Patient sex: F
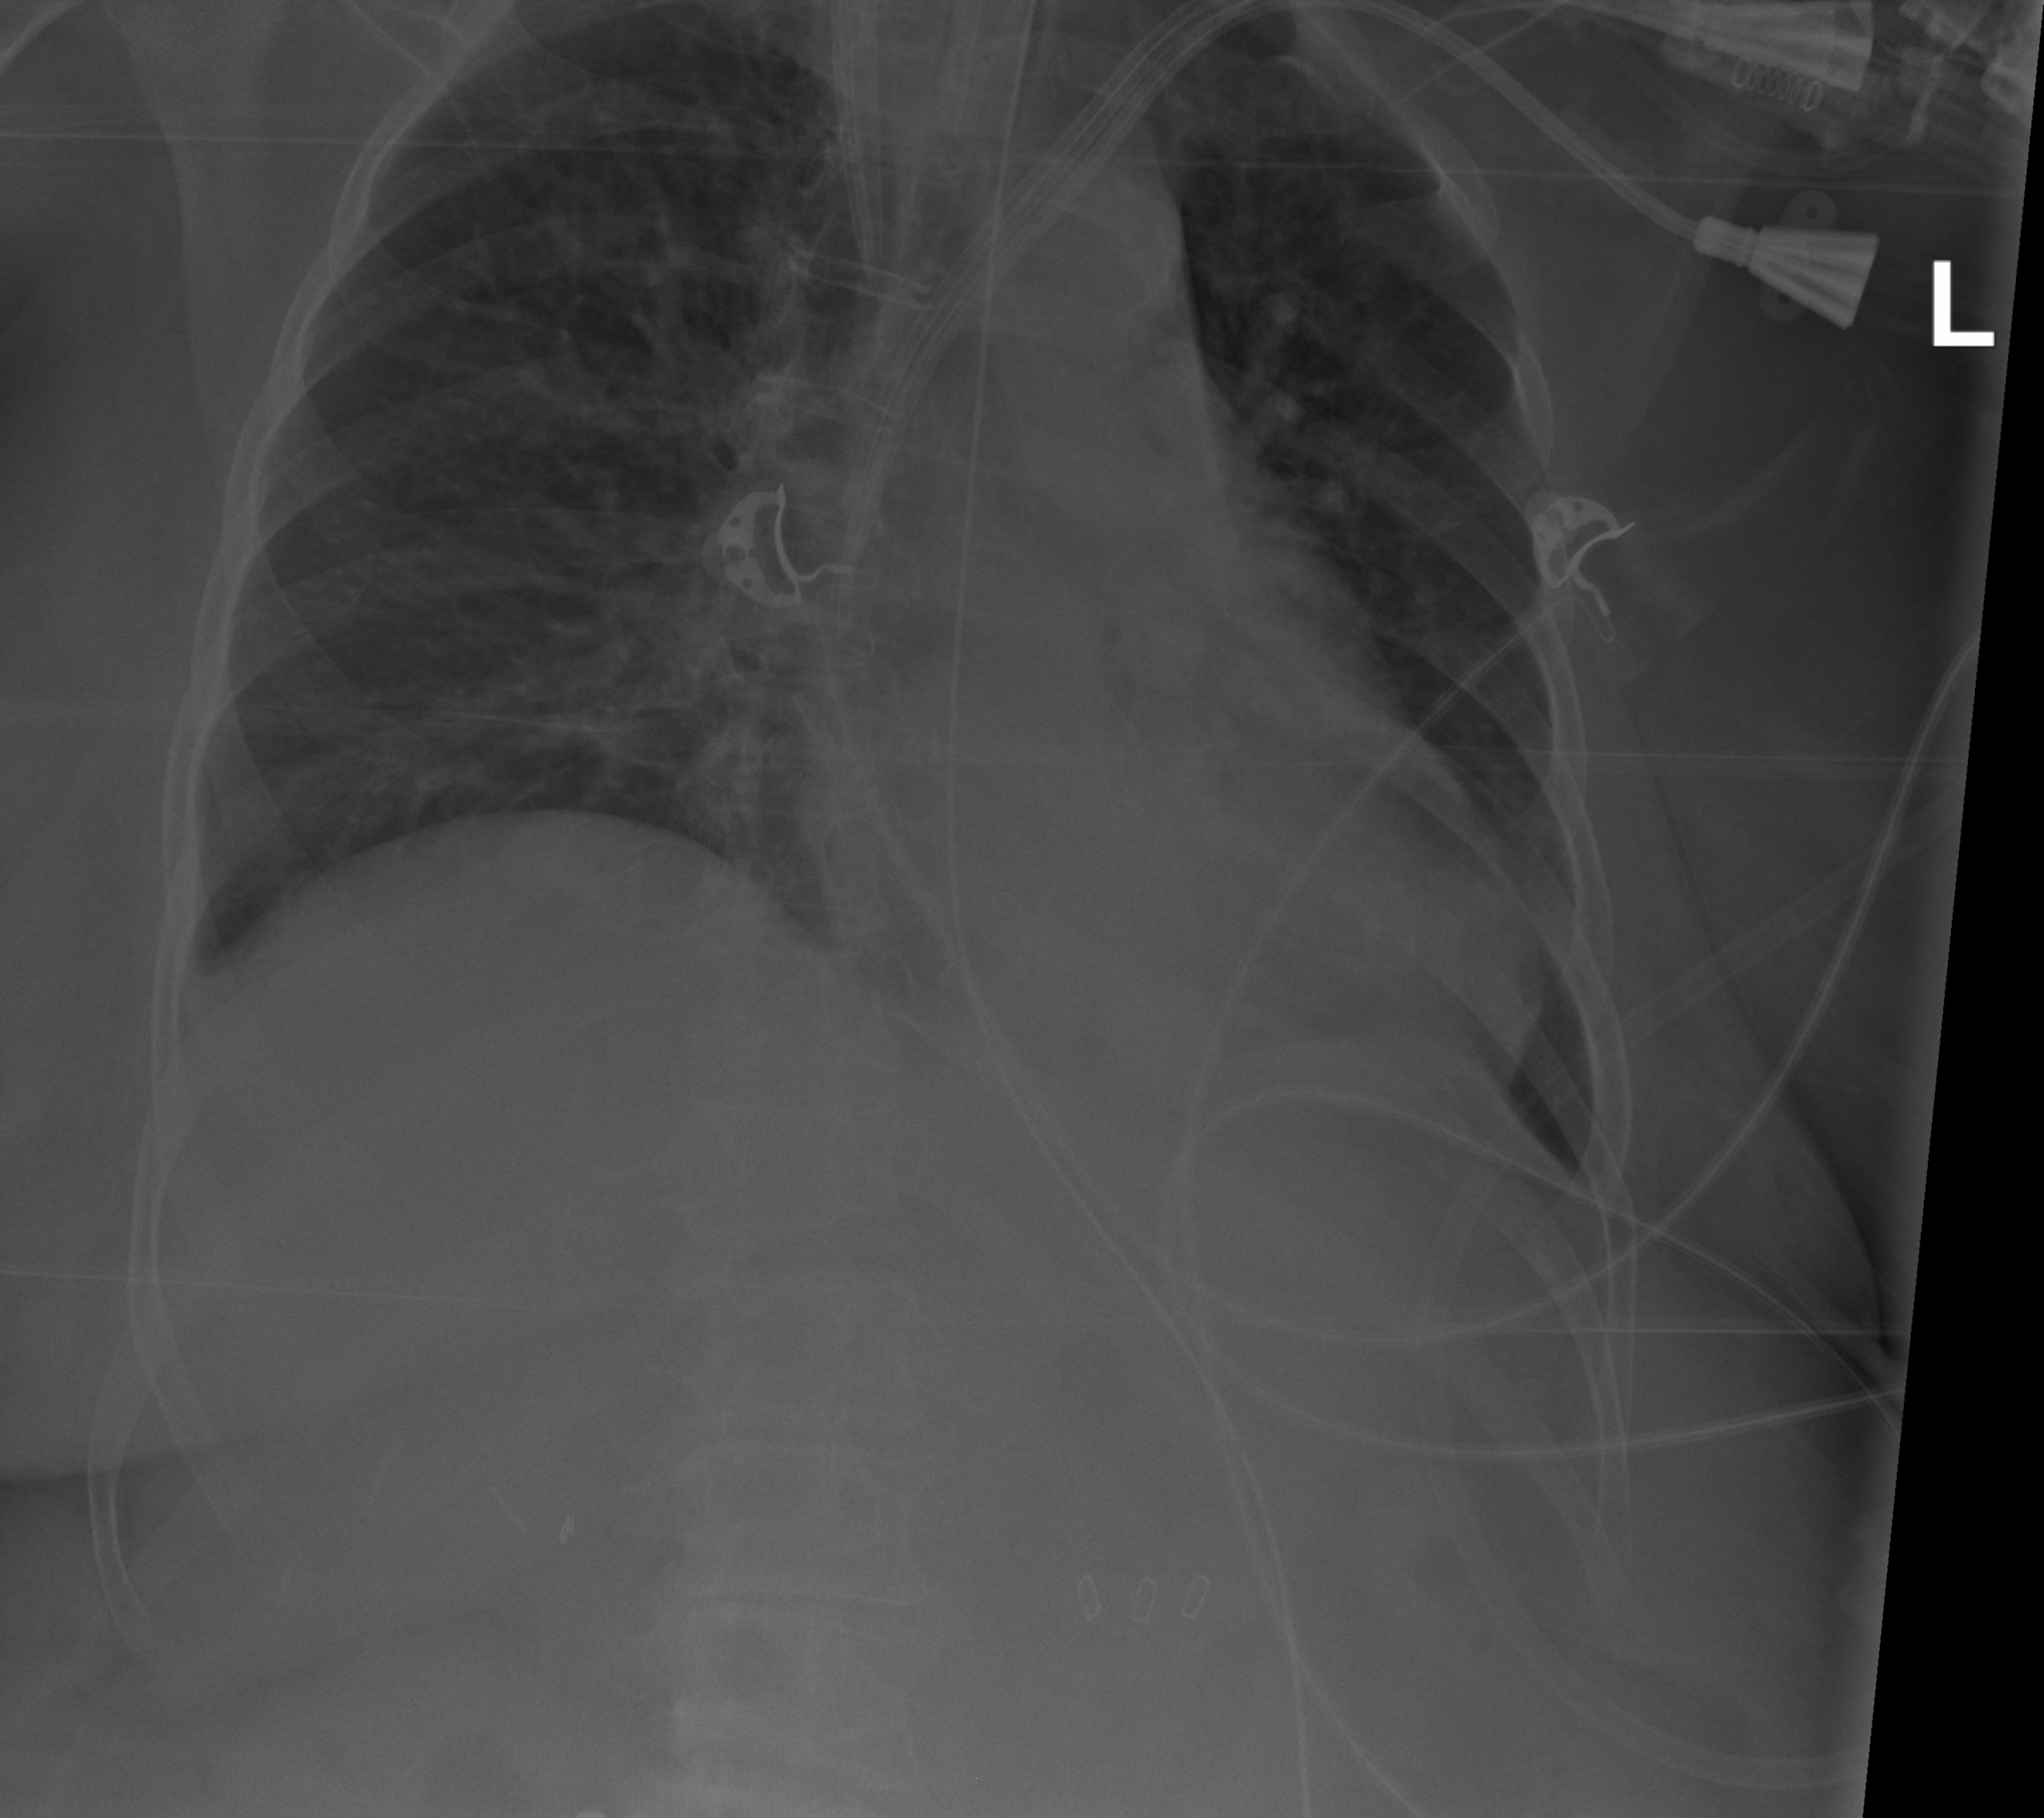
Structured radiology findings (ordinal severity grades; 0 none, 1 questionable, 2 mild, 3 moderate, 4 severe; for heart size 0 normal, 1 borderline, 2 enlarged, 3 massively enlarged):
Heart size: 1
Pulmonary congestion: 0
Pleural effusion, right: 0
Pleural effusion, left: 0
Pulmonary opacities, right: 0
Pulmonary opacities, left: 0
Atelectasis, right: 0
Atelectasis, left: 0